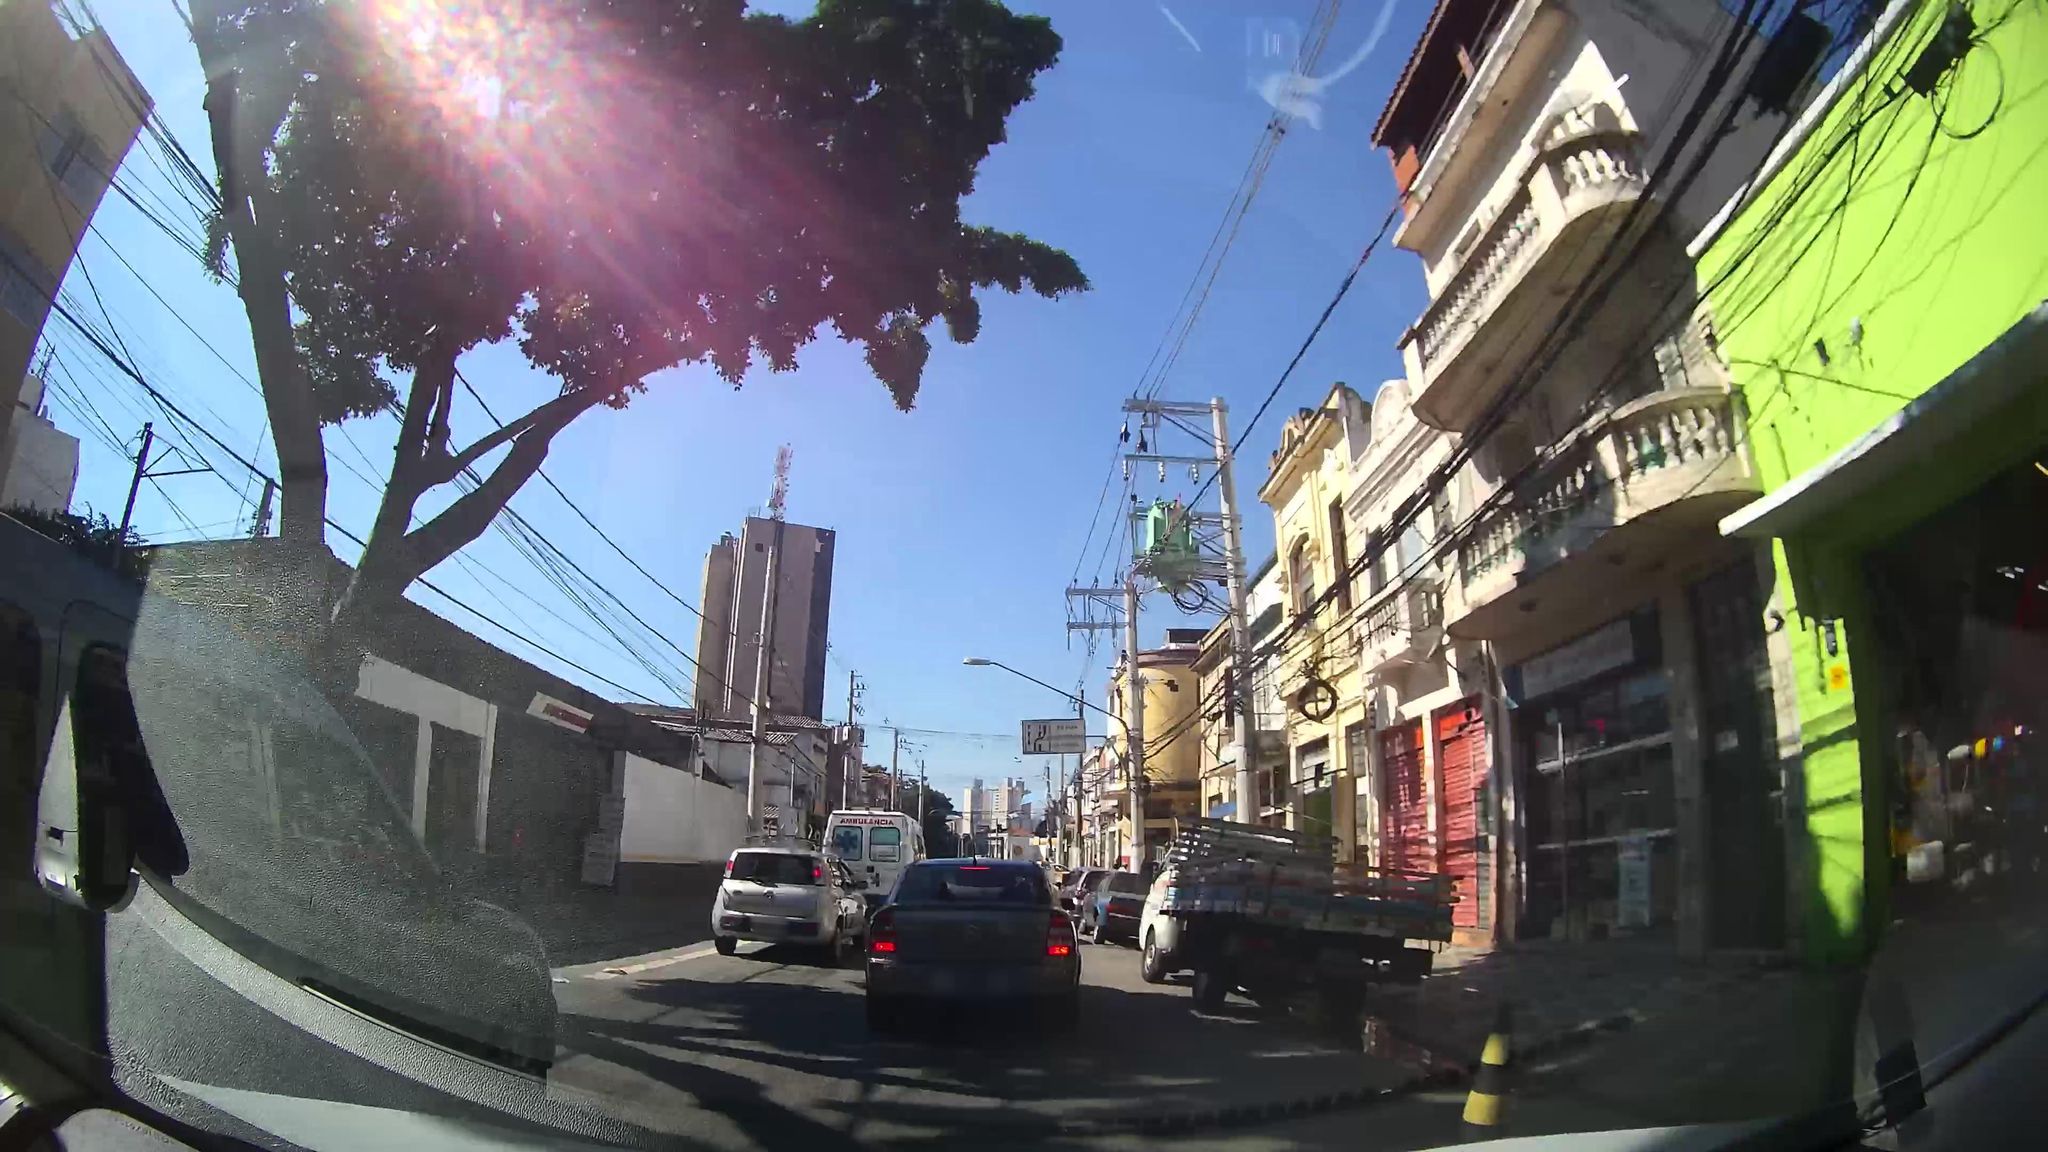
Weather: clear
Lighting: day
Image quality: good
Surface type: driving surface
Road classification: tertiary
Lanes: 2
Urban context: urban centre
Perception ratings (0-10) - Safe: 3.9, Lively: 7.51, Beautiful: 4.78, Boring: 1.53, Depressing: 3.58, Wealthy: 5.07